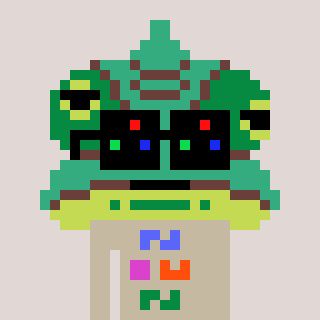
a pixel art character with square black sunglasses, a chameleon-shaped head and a bege-colored body on a warm background